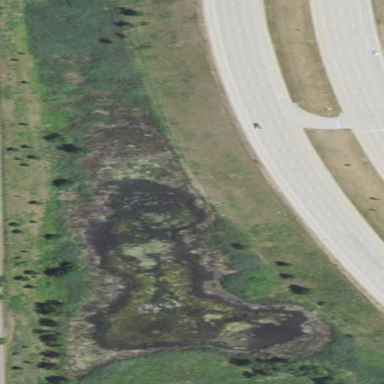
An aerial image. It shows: Marshy wetland area.